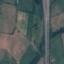
Label: Highway